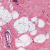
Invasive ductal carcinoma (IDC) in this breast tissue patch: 0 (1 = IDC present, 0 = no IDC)